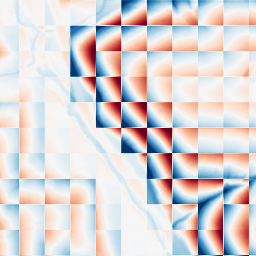
Category: wavelet
Decomposition family: wavelet_dwt
Decomposition parameters: wavelet: haar
level: 5
Upsampling method: cubic_mitchell
Upsampling parameters: scale: 4
Upsampling scale: 4